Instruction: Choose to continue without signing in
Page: checkout
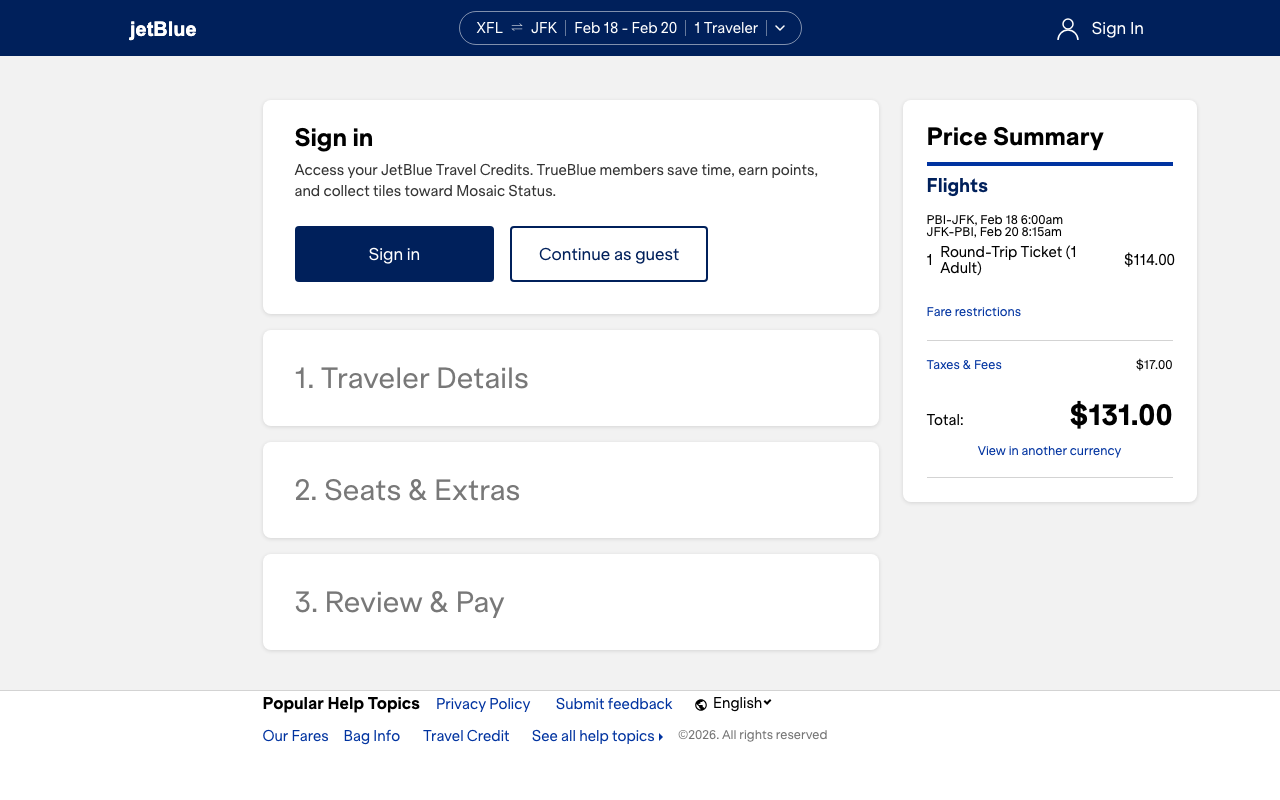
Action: click